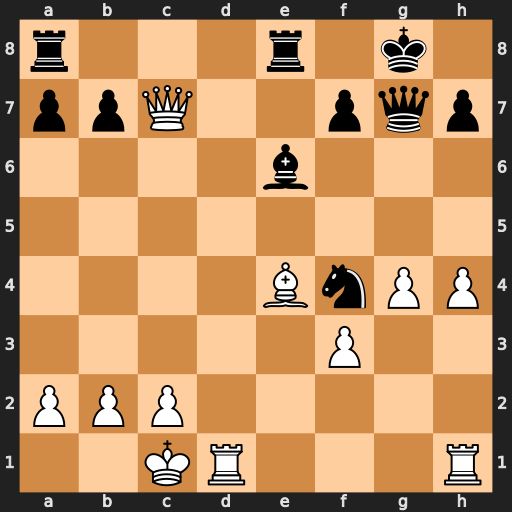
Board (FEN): r3r1k1/ppQ2pqp/4b3/8/4BnPP/5P2/PPP5/2KR3R
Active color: w
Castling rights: -
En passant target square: -
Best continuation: Qxf4